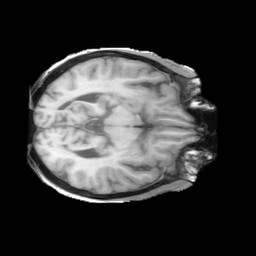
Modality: T1w
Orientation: axial
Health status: ill
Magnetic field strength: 3 T